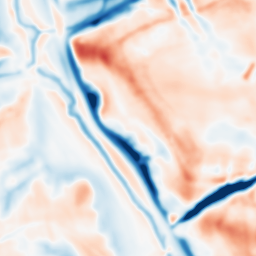
Category: multiscale
Decomposition family: dog_multiscale
Decomposition parameters: sigma_ratio: 1.4
n_scales: 5
base_sigma: 2
Upsampling method: cubic_catmull_rom
Upsampling parameters: scale: 8
Upsampling scale: 8